Question: '''
public class DailyMenu
{
public string MenuNoteText { get; set; }
}
public class MenuMonth
{
public DailyMenu[] DailyMenus { get; set; }
}
'''
'''
[HttpPost]
public void AddMenuItem_New(MenuMonth menuMonth)
{
}
'''

If I check Request.Form[0], I see "sampletext".
in menuMonth, DailyMenus[0] has 1 DailyMenu item... which seems correct.
I spent more than half day trying to figure this out.. still no results ..
I am sure many must have posted a simple javascript object to server.. Can someone tell me what m I missing here ?
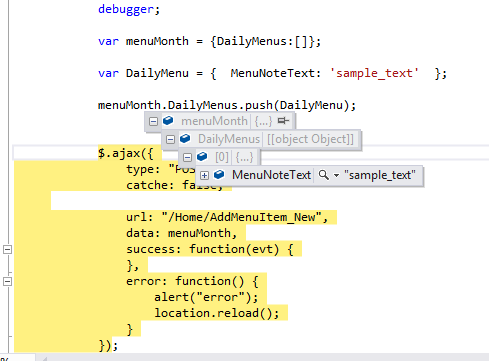
Answer: From the <URL>:
> application/x-www-form-urlencoded: Form data is encoded as name/value pairs, similar to a URI query string. This is the default format for POST.
Seems you Web Api that you are sending request in format, add 3 more headers and stringify your Json:
'''
contentType: "application/json; charset=utf-8",
dataType: "json",
data: JSON.stringify(menuMonth),
'''
Also note that there is one wrong typing: 'cache', not 'catche'